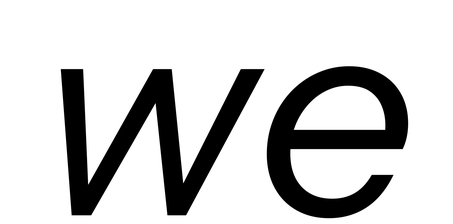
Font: InstrumentSans-Italic_Italic